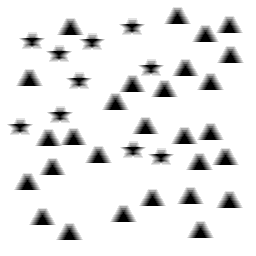
Squares: 0
Triangles: 28
Stars: 10
Total shapes: 38